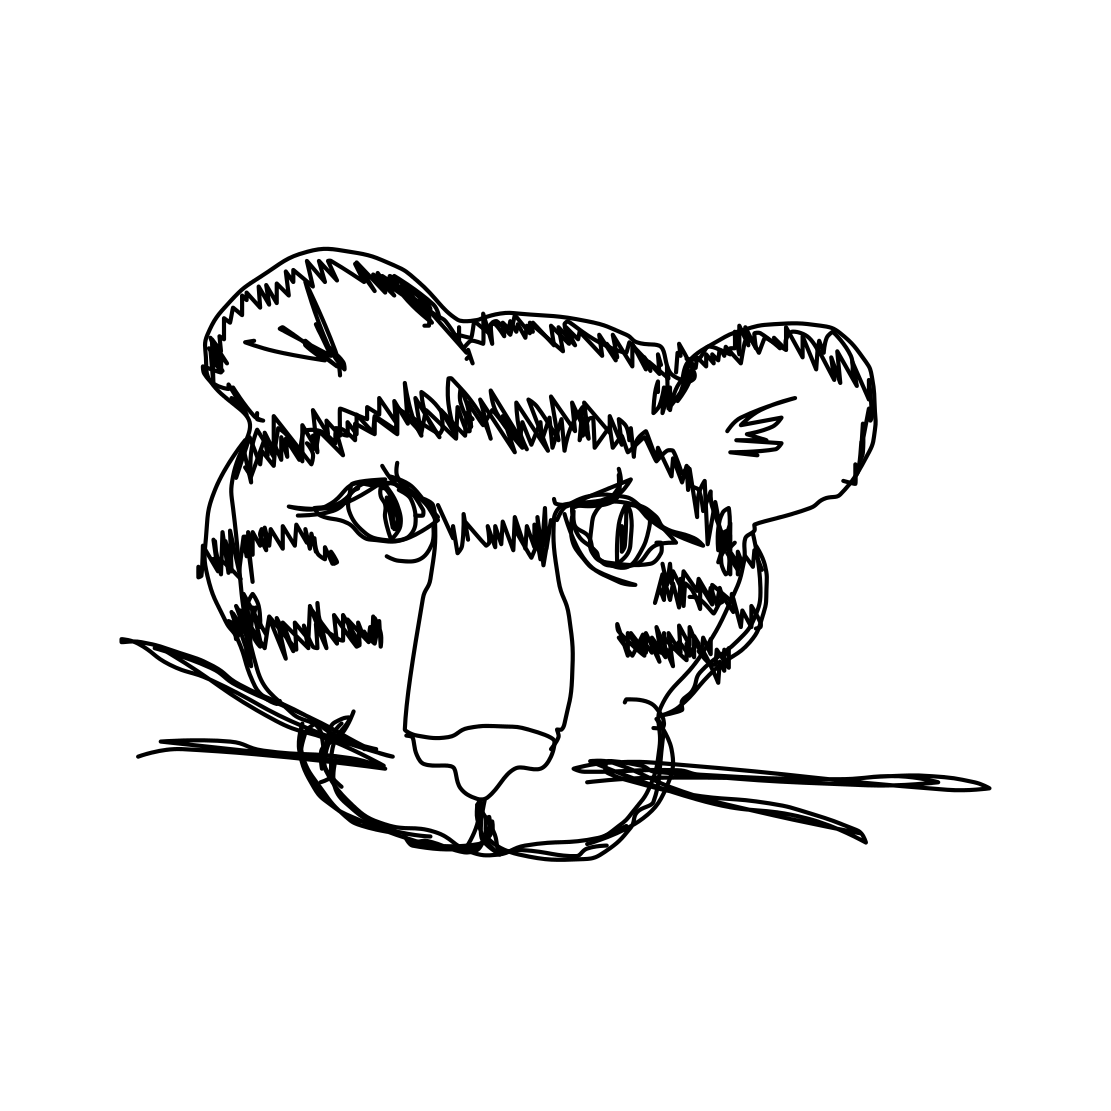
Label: tiger